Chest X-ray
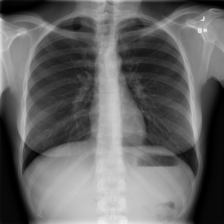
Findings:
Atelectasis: negative
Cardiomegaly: negative
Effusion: negative
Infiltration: negative
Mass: negative
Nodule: negative
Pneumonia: negative
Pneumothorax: negative
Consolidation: negative
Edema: negative
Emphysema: negative
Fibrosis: negative
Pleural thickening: negative
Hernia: negative